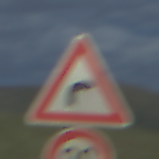
Verkehrszeichen: KurveRechts
Zusatzzeichen unten: Geschwindigkeit80
Umgebung: Outdoor, Nature
Tageszeit: Night
Wetter: PartlyCloudy
Licht: Natural
Jahreszeit: NotSpecified
Kontrast: HighContrast